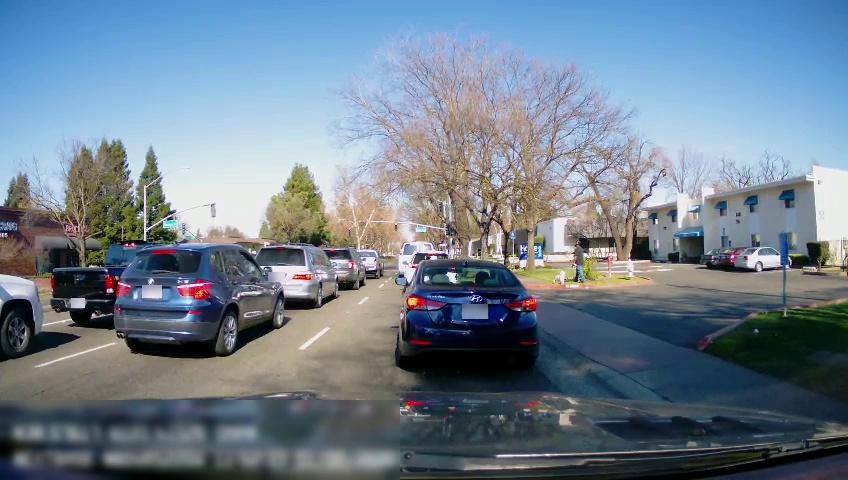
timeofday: Day
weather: Sunny
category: Drivable Space
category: Vehicles | Car
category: Vehicles | Car
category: Vehicles | Car
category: Pedestrians
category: Vehicles | Truck
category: Vehicles | Truck
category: Vehicles | Truck
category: Vehicles | SUV
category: Vehicles | SUV
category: Vehicles | Car
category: Vehicles | Van
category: Vehicles | SUV
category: Vehicles | Car
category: Lanes | Alternate Lane
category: Lanes | Alternate Lane
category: Lanes | Current Lane
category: Traffic | Signs
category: Traffic | Signs
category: Traffic | Lights
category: Traffic | Signs
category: Traffic | Lights